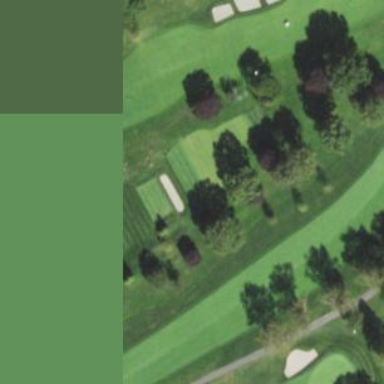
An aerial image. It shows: Golf fairway surrounded by grass.